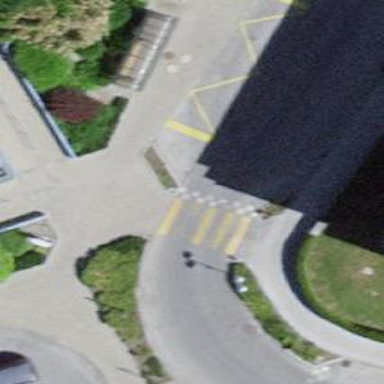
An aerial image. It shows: Kerb barrier.